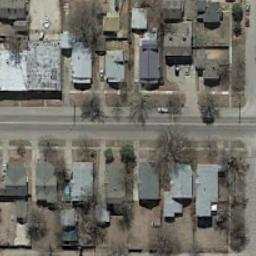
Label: medium_residential